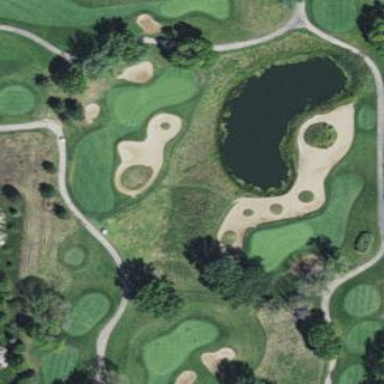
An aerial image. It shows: Picturesque scene of golf course with lateral water hazard.